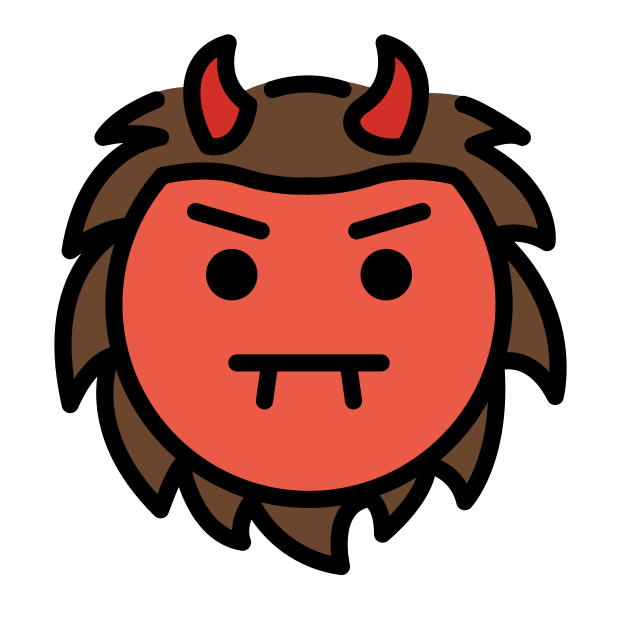
Emoji: 👹
Name: japanese ogre
Unicode: 0x1f479